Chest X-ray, AP view. Patient: 52 years old, sex M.
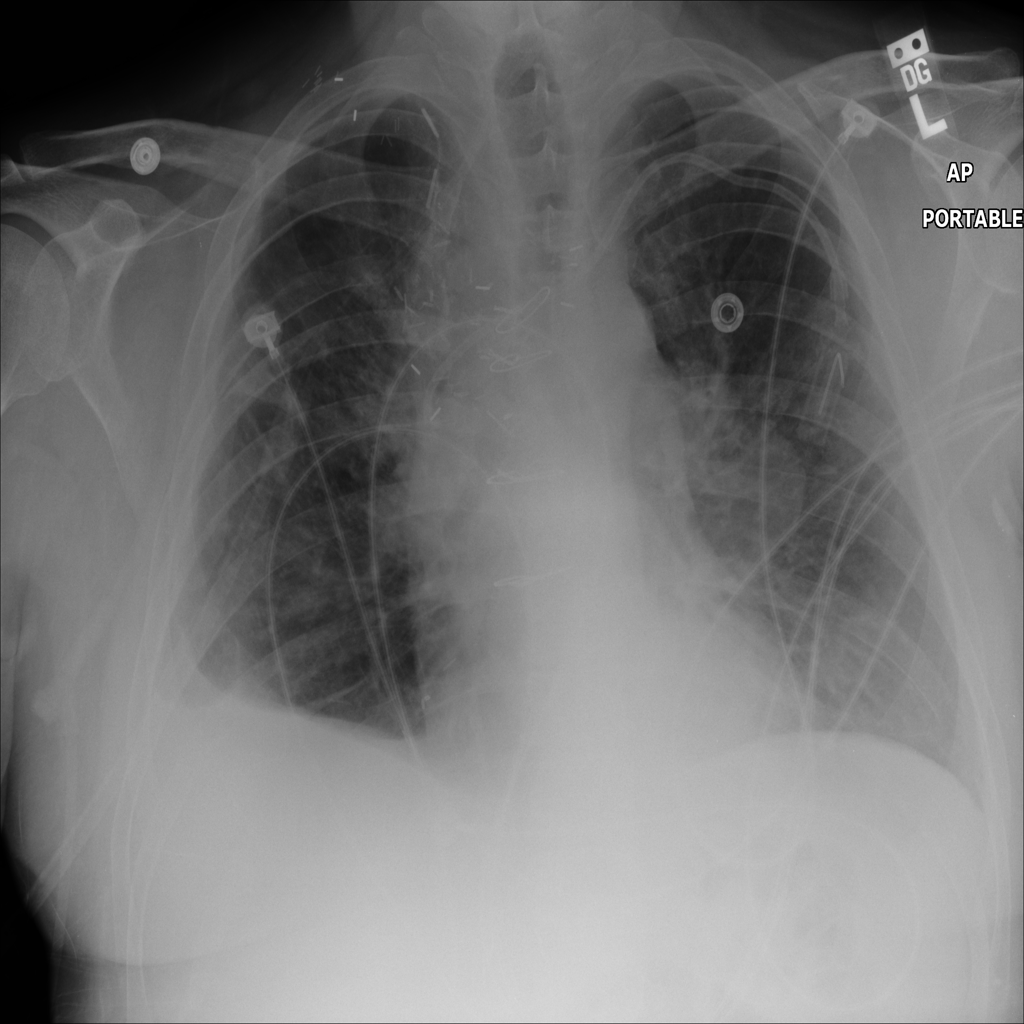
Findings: Mass